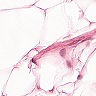
Metastatic tissue present: no